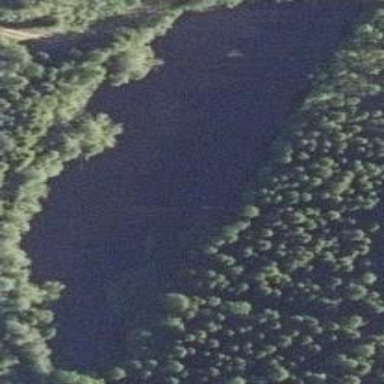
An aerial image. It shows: Peaceful pond surrounded by nature.